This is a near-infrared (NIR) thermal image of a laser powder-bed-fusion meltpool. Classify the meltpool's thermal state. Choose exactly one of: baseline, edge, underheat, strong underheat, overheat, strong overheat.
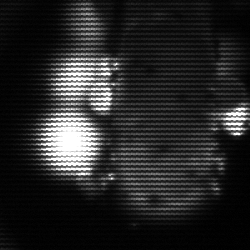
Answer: strong underheat